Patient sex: F
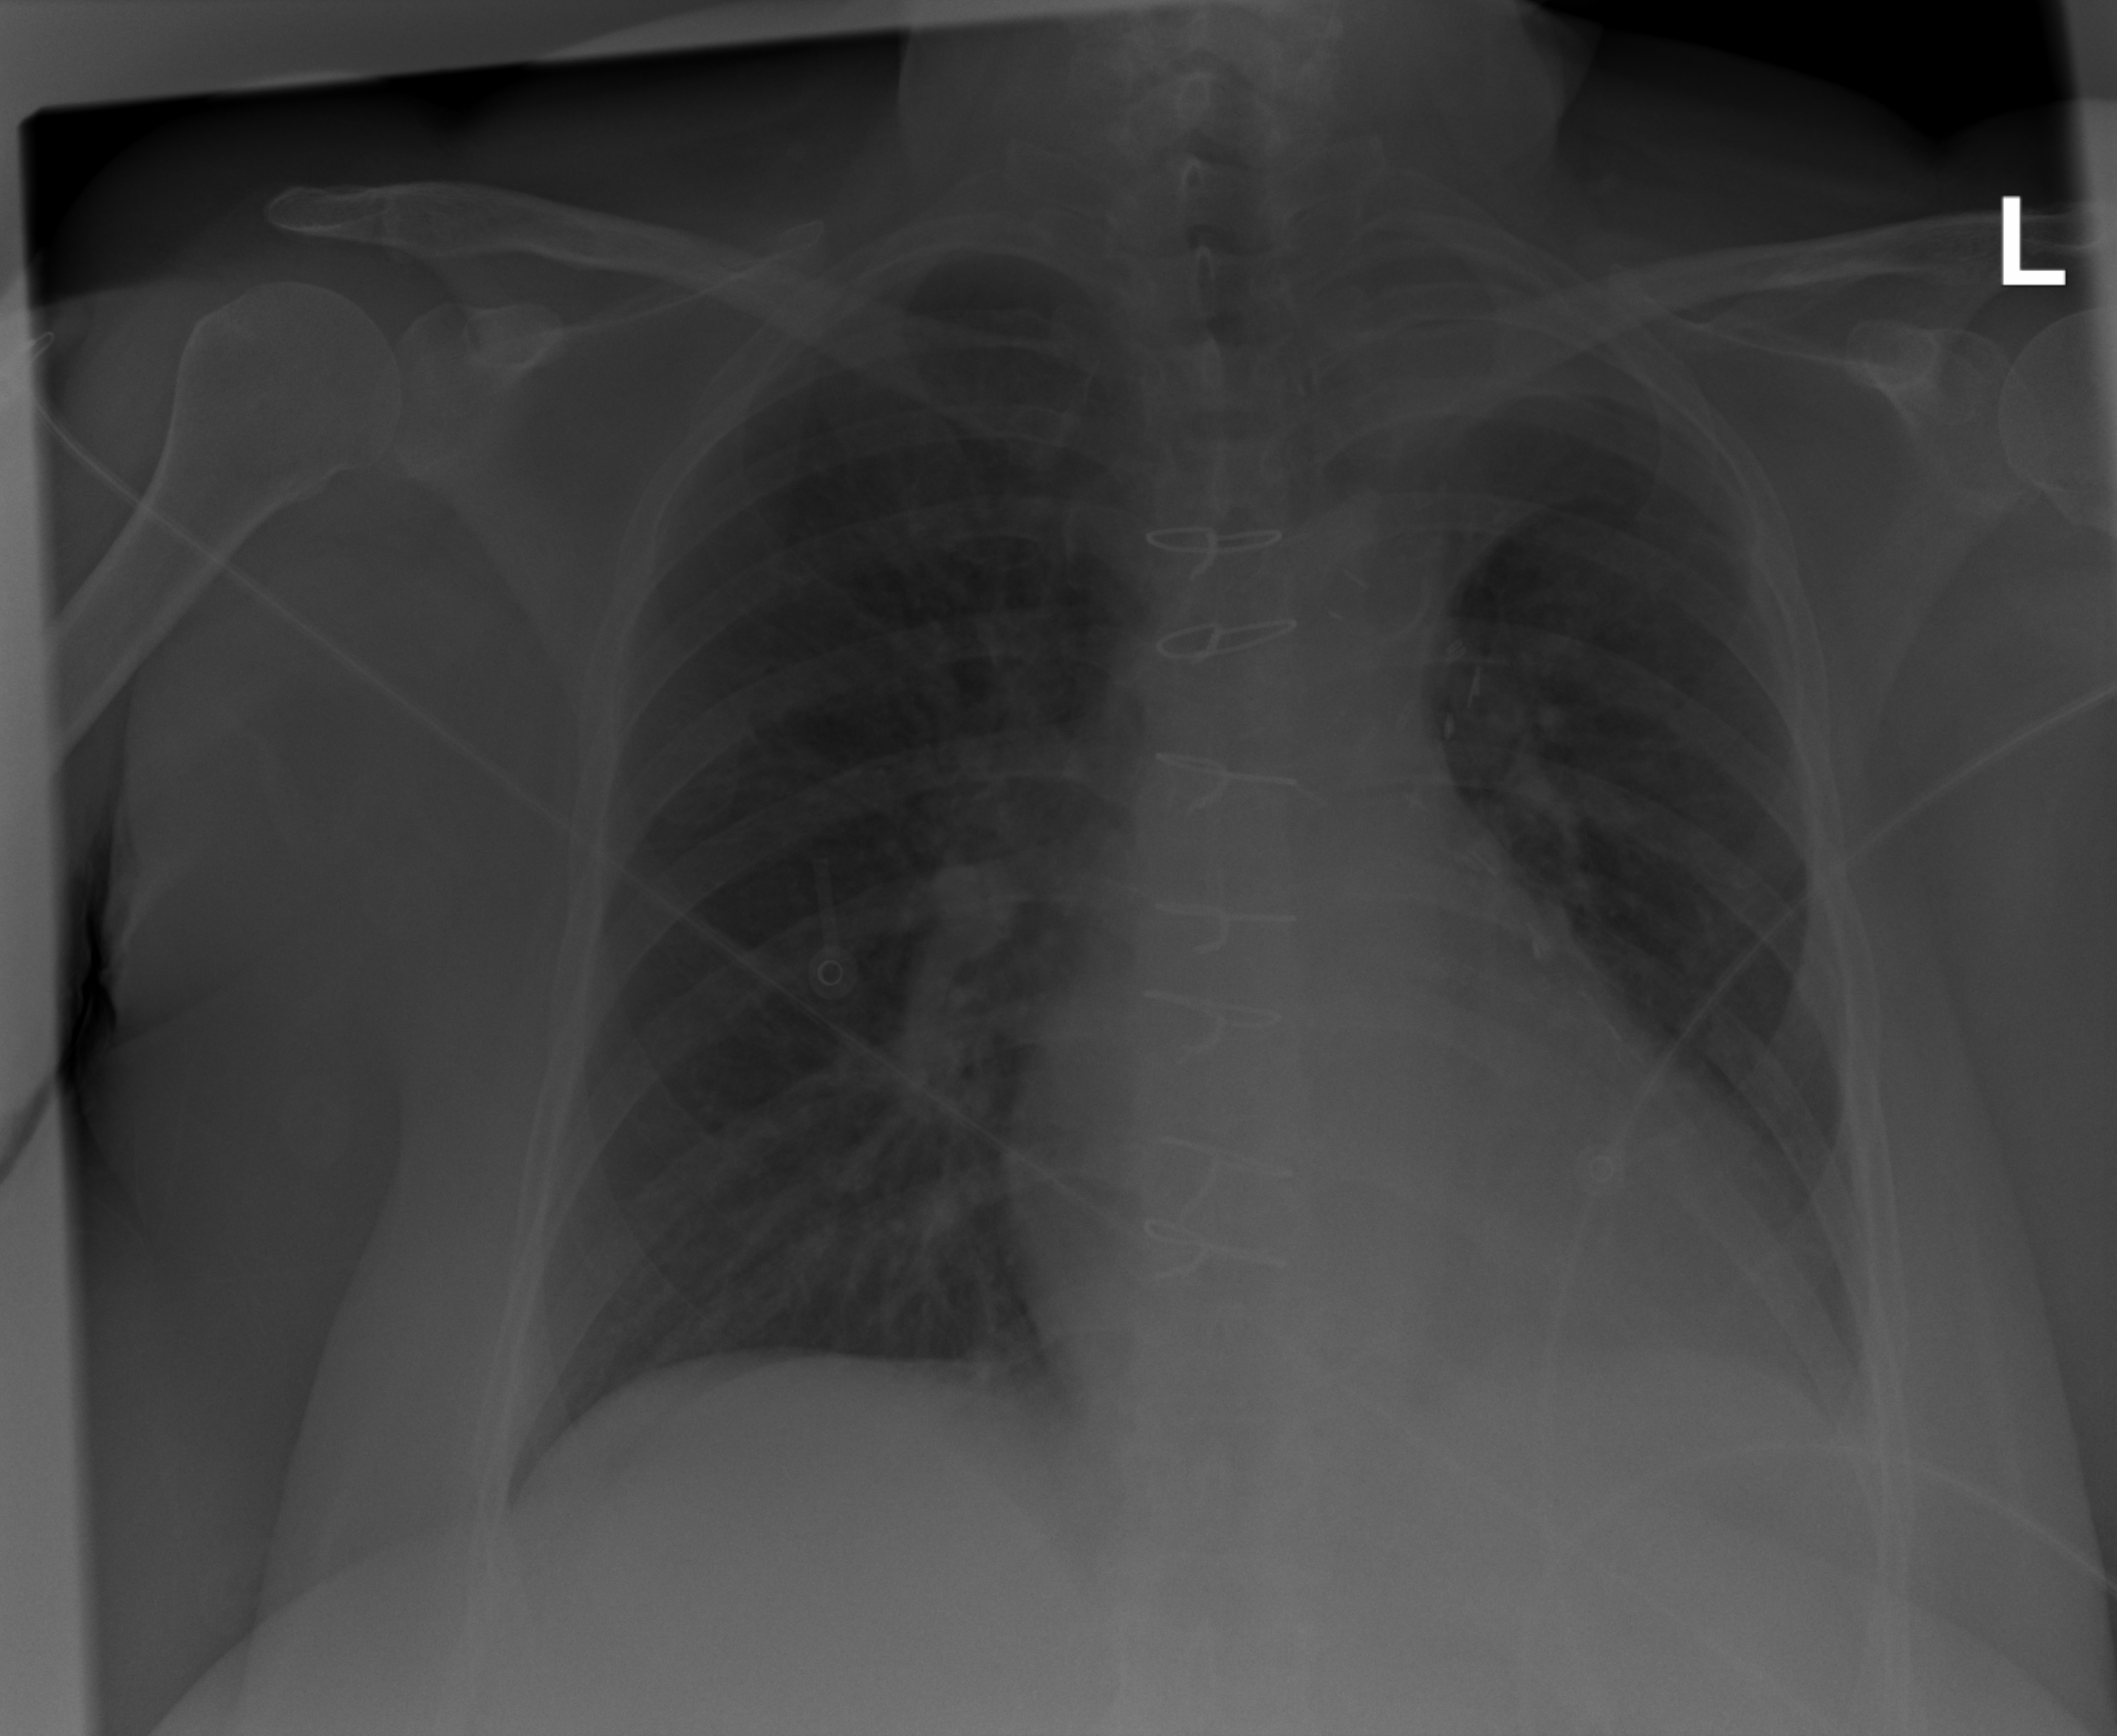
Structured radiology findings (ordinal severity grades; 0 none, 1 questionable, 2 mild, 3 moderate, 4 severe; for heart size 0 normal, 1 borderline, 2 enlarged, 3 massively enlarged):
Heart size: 1
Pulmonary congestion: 2
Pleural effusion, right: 0
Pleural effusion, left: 2
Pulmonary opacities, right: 0
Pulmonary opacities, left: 0
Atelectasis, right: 2
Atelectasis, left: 2